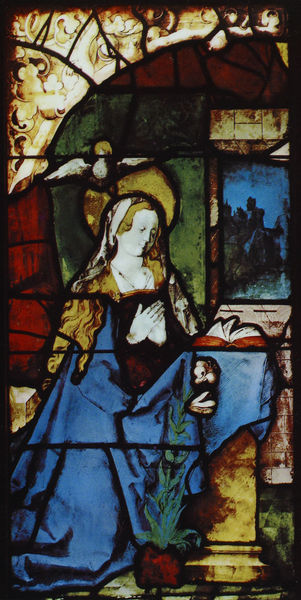
Titel: Löffelholzfenster
Künstler: Hans Baldung Grien
Standort: Nürnberg, St. Lorenz (EU - D - B)
Schlagwörter: blau, grün, landschaft, blume, fenster, frau, glas, schwarz, rot, schleier, bibel, taube, pflanze, locken, bogen, buch, religion, beten, gebet, lilie, heiligenschein, glasfenster, glasmalerei, heilige, maria, madonna, verkündigung, kirchenkunst, kirchenfenster, heiliger geist, religiöse kunst, bleigrad